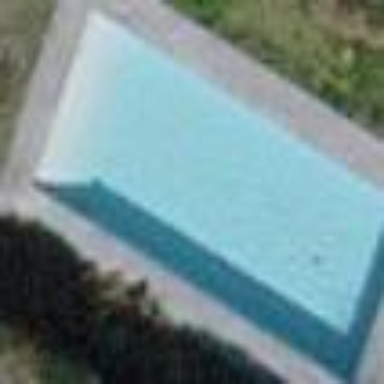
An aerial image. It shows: Swimming pool located in leisure land.